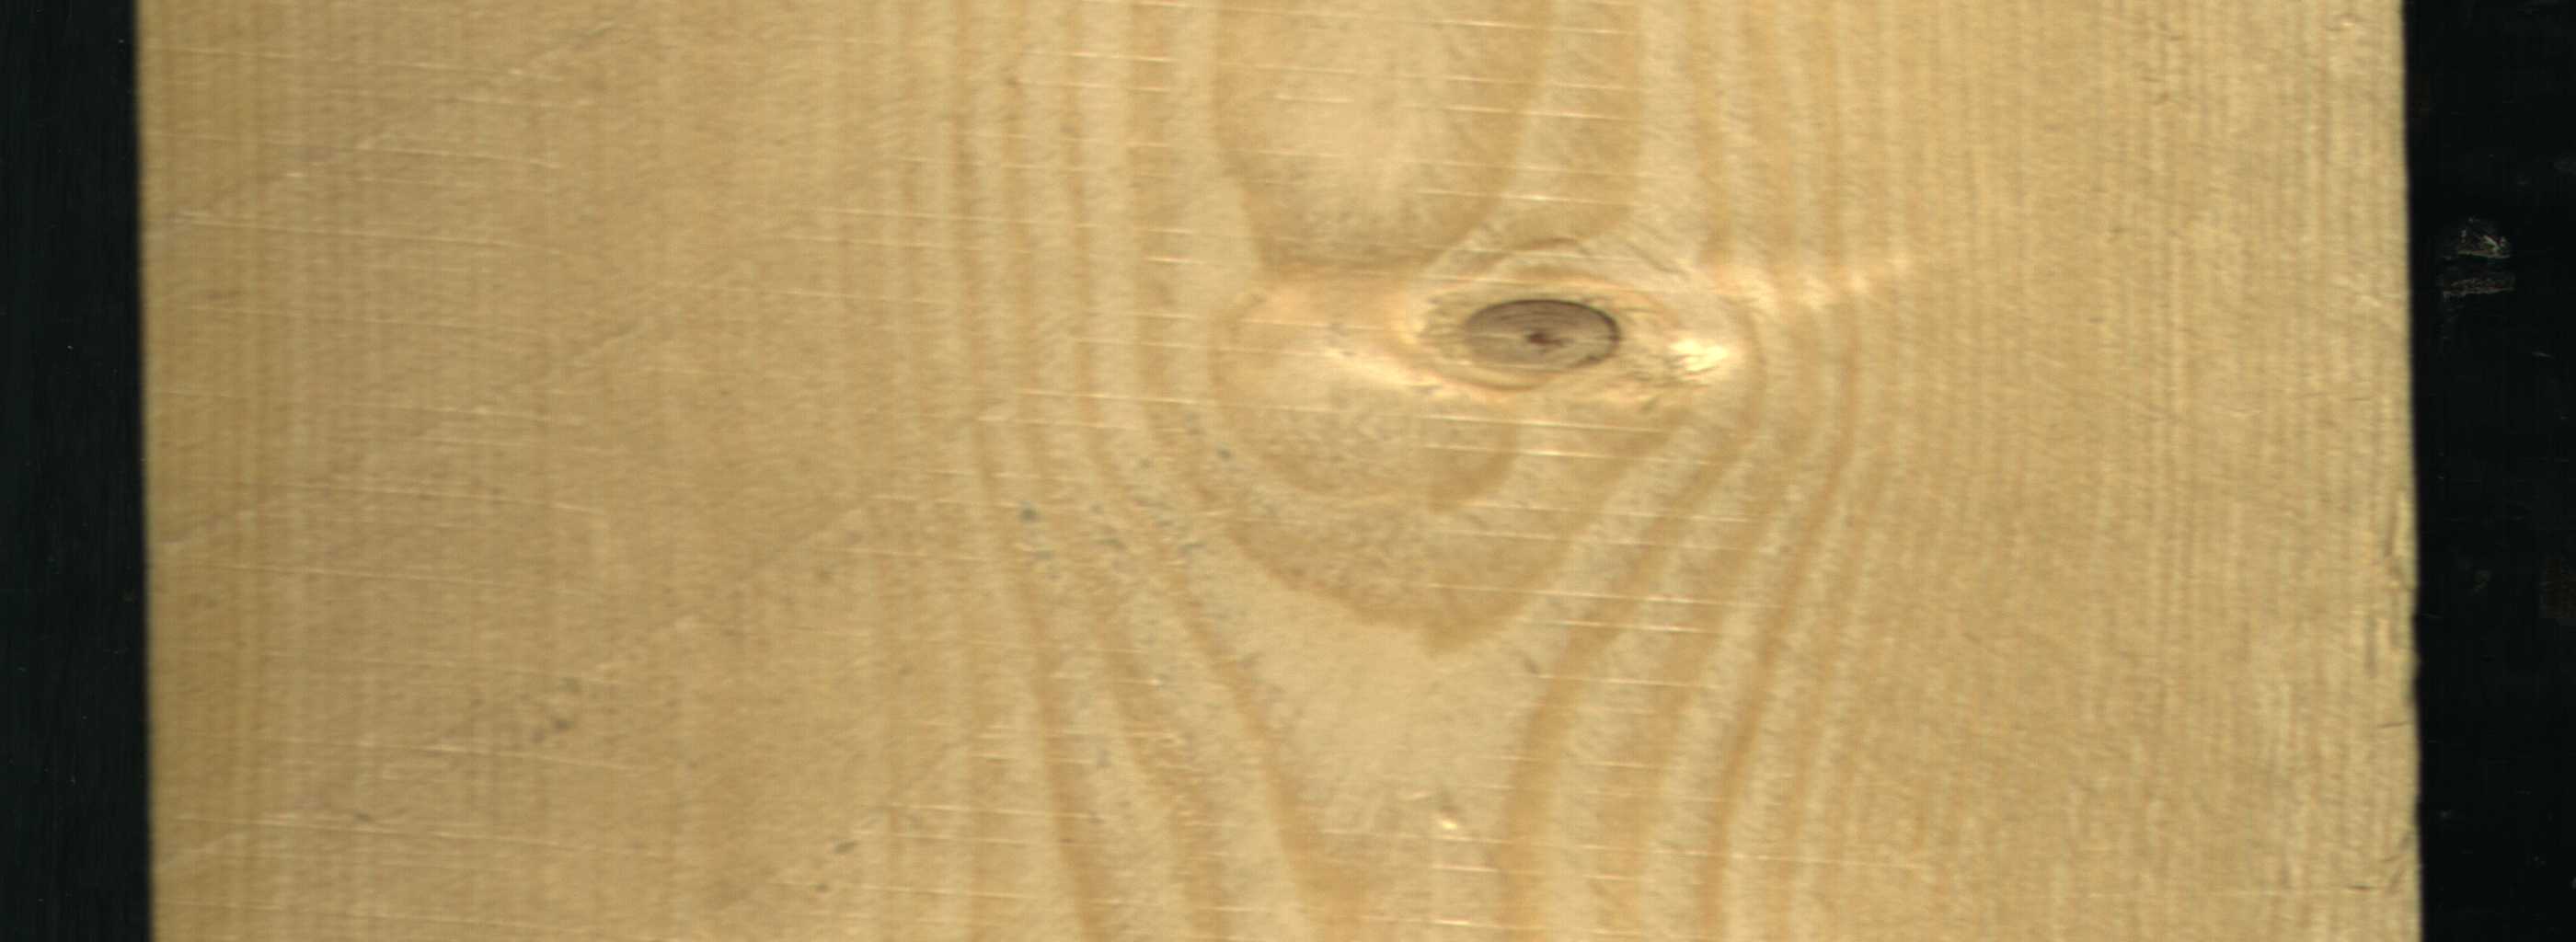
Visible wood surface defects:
Live_Knot